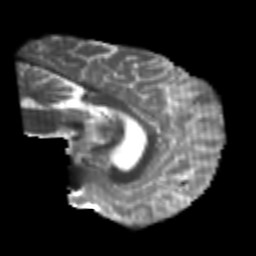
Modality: T2w
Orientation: sagittal
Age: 24
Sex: male
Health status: healthy
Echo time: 0.074 s